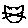
Label: cat